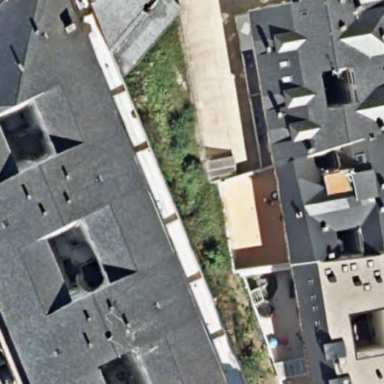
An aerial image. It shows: Residential building.